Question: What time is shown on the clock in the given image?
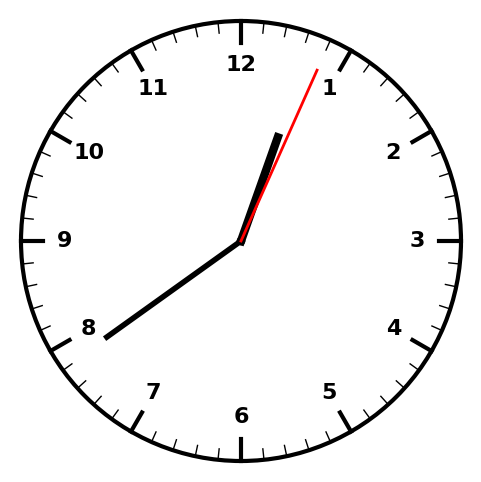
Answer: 12:39:04